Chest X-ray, AP view. Patient: 28 years old, sex F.
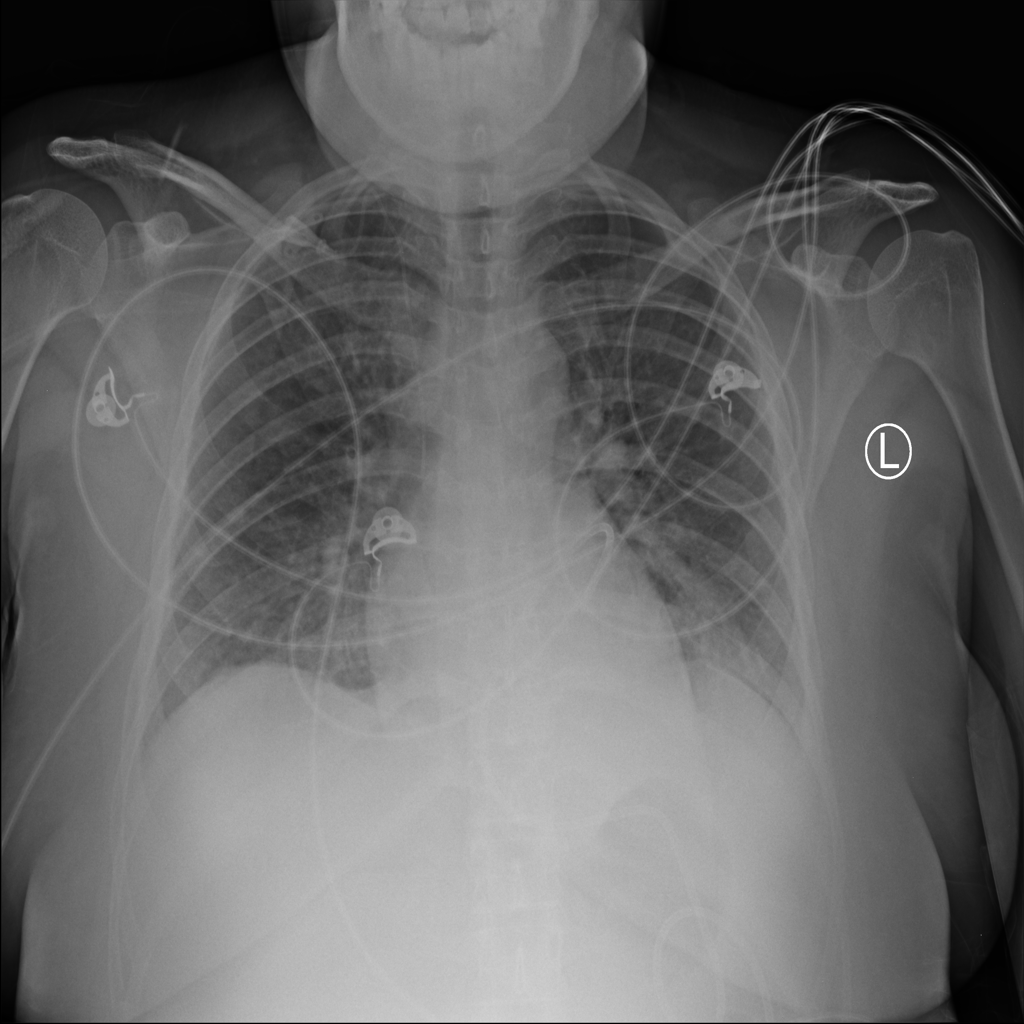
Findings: No Finding